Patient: sex M, age 67
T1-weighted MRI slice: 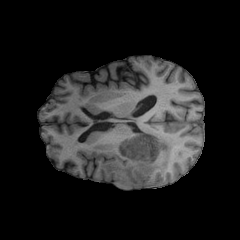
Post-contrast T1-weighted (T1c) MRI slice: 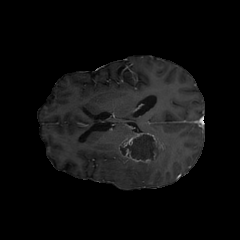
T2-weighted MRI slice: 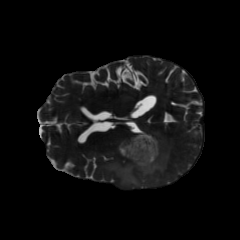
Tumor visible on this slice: yes
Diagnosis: Glioblastoma, IDH-wildtype
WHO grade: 4